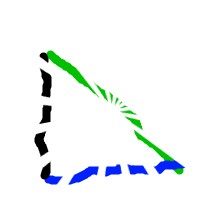
Shape: triangle